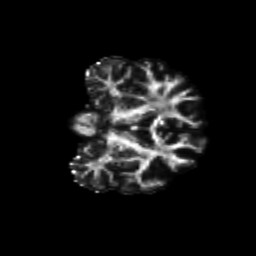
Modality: FA
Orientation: coronal
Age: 31
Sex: male
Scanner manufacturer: siemens
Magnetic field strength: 3 T
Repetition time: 8.6 s
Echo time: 0.095 s